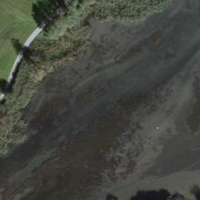
EUNIS habitat code: 14
Species observed at this site:
Filipendula ulmaria